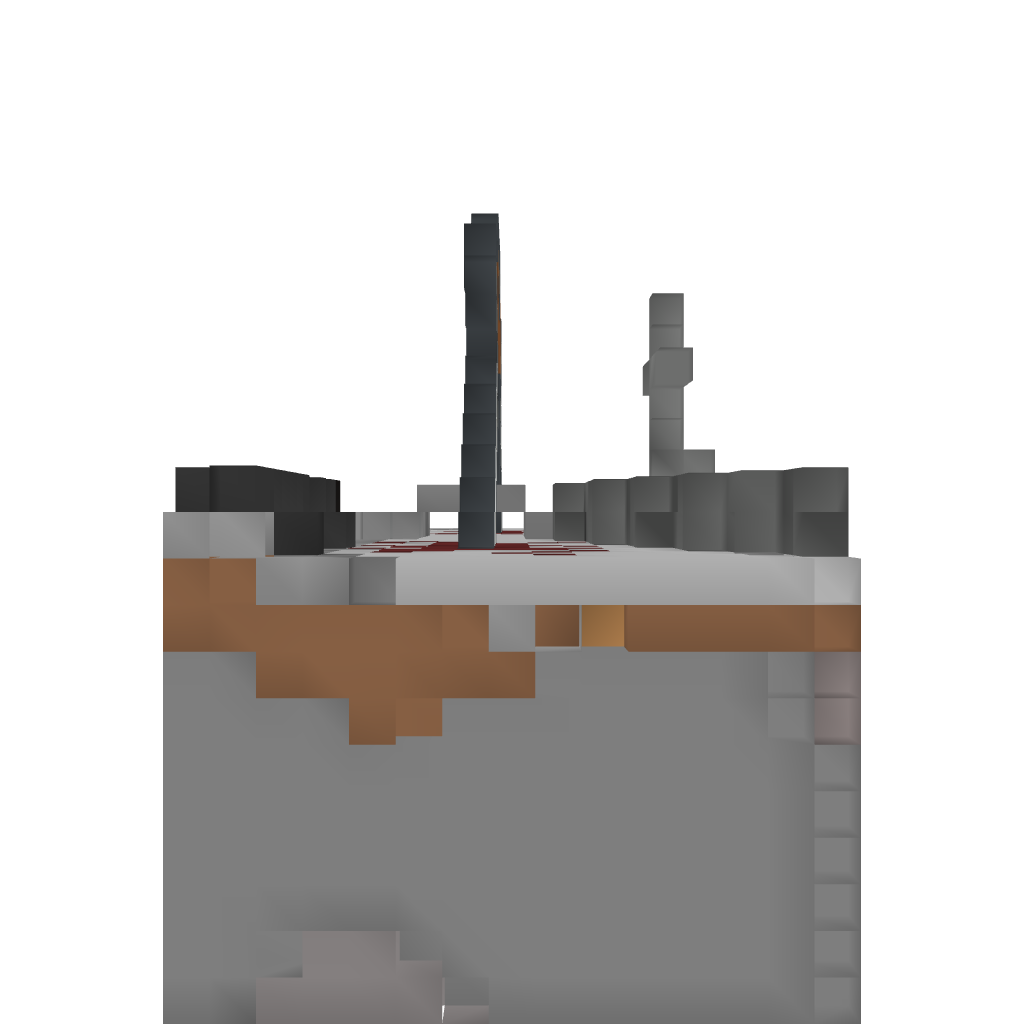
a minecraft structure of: Swords Pixelart